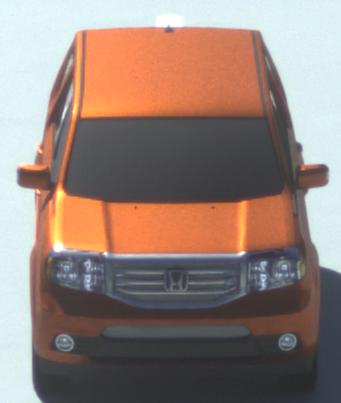
Make: Honda
Model: Pilot
Detailed model: Gen. 2 Facelift
Model produced from: 2012
Model produced until: 2015
Doors: 5
Color: orange
Road condition: dry road
Daytime: morning or afternoon
Contrast: high contrast